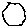
Label: hexagon